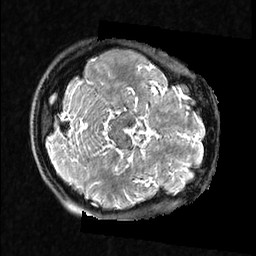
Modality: T2w
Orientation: axial
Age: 39
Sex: female
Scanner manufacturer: ge
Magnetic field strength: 3 T
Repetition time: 3.202 s
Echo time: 0.05862 s